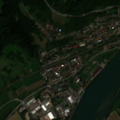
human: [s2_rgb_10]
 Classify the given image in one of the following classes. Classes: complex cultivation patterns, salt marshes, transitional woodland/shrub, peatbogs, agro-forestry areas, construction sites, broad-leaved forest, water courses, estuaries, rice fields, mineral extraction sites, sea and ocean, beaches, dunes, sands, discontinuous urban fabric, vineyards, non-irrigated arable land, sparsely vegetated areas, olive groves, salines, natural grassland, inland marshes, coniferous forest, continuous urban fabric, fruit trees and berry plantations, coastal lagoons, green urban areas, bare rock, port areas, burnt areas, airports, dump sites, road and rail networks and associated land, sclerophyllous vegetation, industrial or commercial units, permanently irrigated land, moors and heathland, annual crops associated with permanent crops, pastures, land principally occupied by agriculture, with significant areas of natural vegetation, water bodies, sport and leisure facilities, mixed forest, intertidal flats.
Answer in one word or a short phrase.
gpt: discontinuous urban fabric, non-irrigated arable land, complex cultivation patterns, broad-leaved forest, water courses